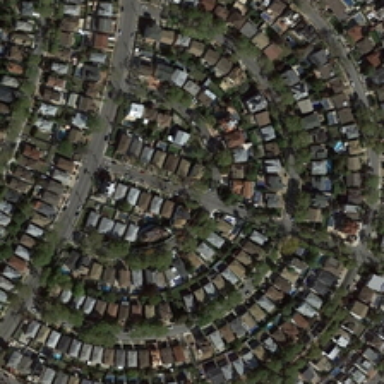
Many buildings and green trees are in a dense residential area .